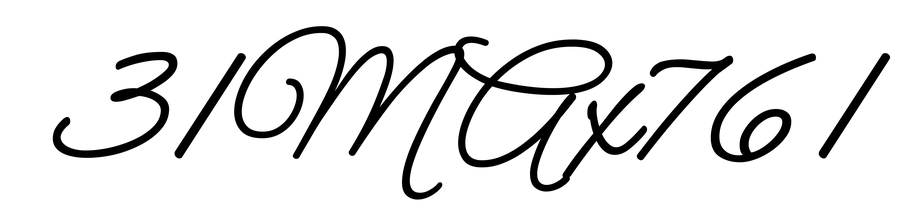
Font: MeowScript-Regular